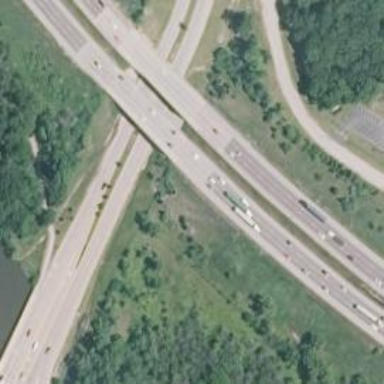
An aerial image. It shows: Motorway bridge.